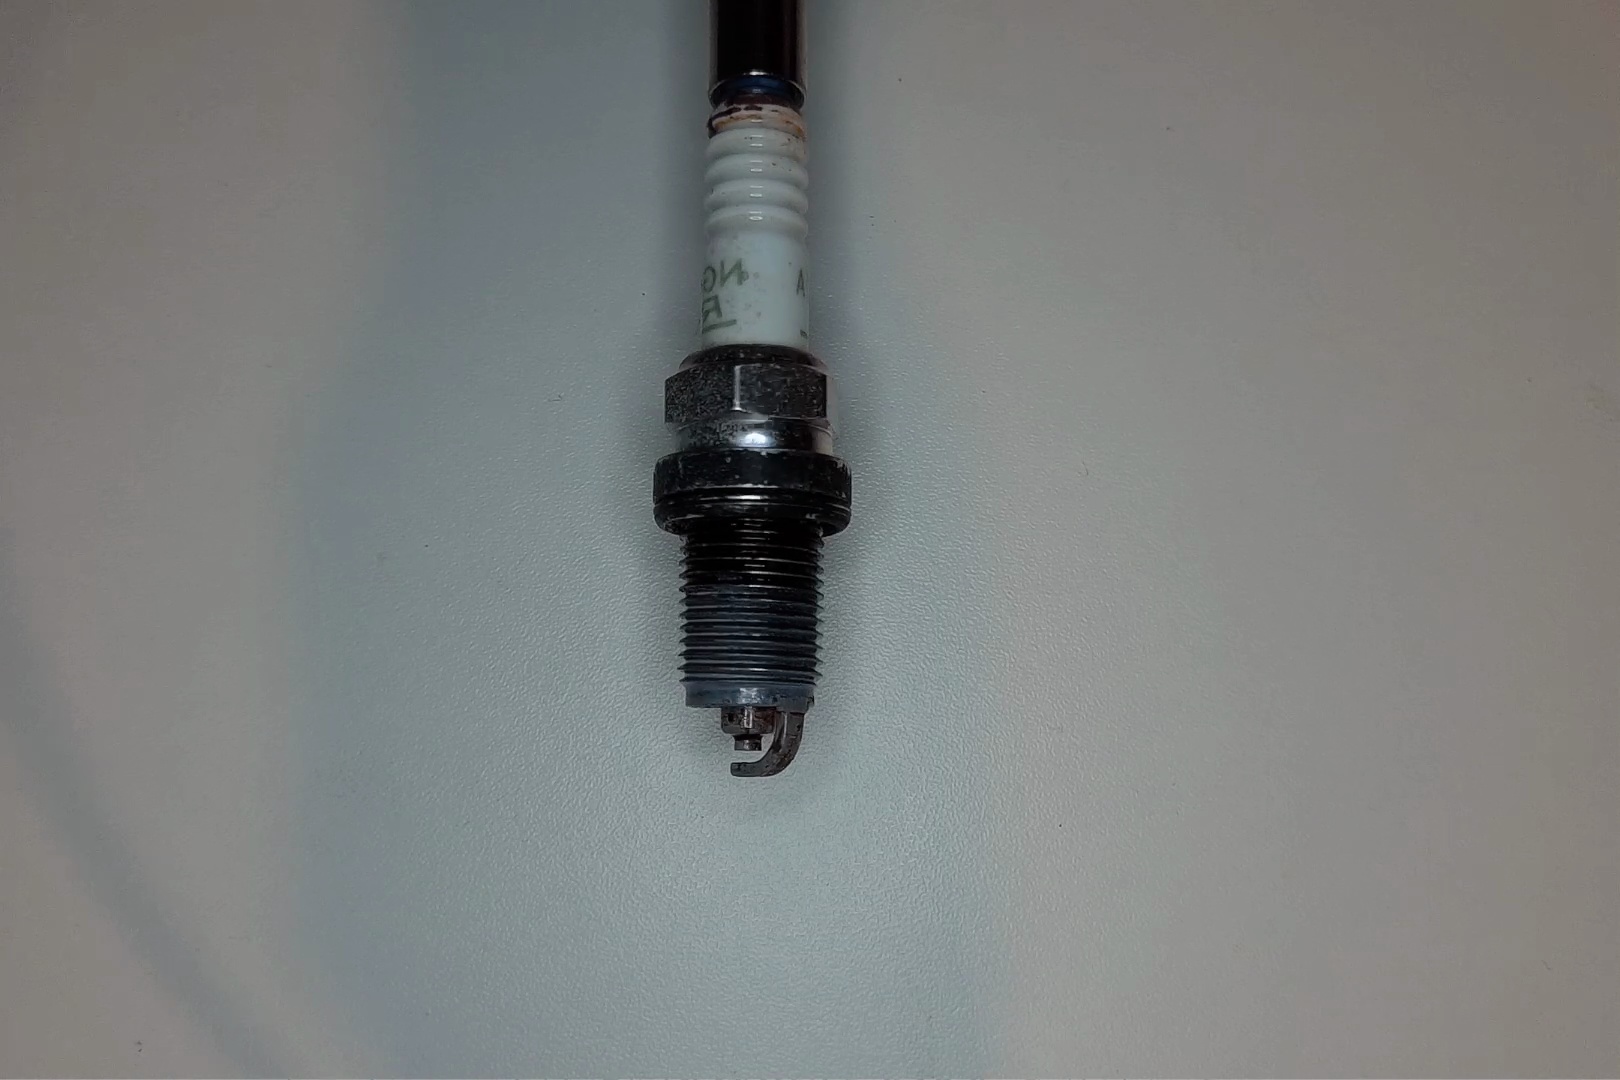
Label: anomaly